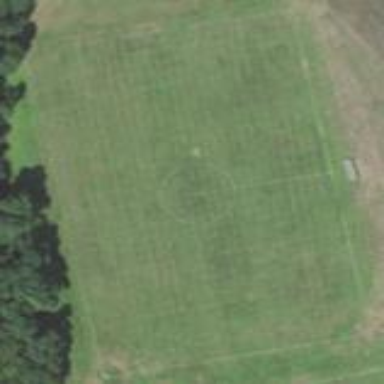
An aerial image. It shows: Soccer pitch for outdoor sports and leisure activities.